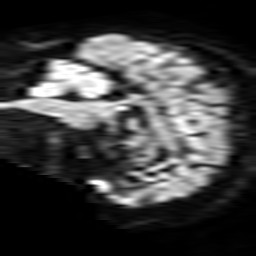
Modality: TRACE
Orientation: sagittal
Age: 65
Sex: female
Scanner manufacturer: philips
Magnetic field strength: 3 T
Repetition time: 4.109 s
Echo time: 0.06119 s